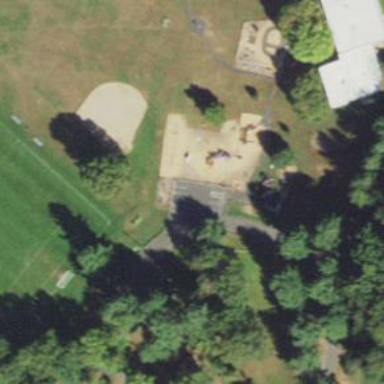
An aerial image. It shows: Playground area for leisure activities on the land.